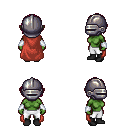
a pixel art fantasy rpg character, female body template, orc, green skin, maroon cape, white pants, pink bangs hairstyle, metal helm, white cloth bracers, black shoes, four views (front, back, left, right), 2x2 character sprite sheet, small pixel art, hard edges, no anti-aliasing